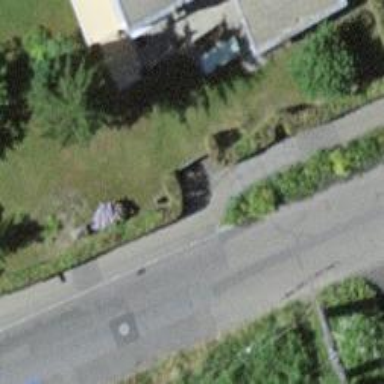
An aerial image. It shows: Sidewalk.